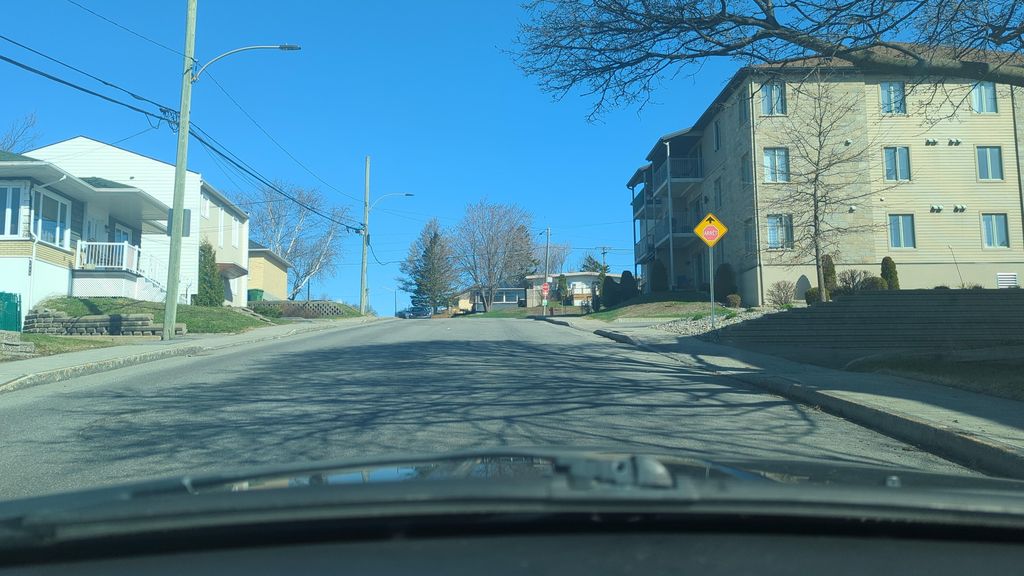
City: quebec_city